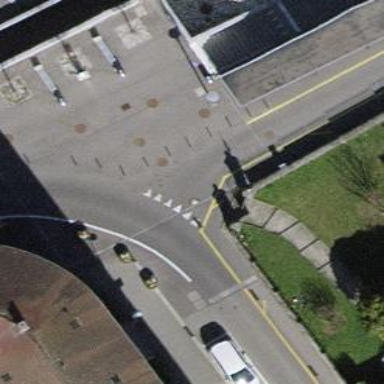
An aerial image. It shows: Bollard barrier.